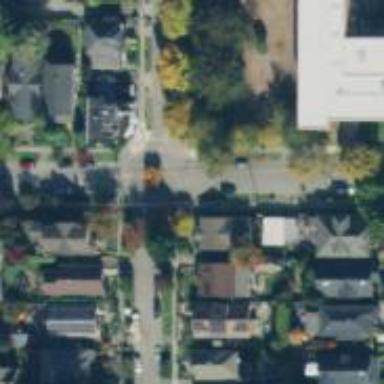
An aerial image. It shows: Residential road with separate sidewalk.